Field crop: maize
Growth stage: 1
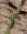
Species: atriplex